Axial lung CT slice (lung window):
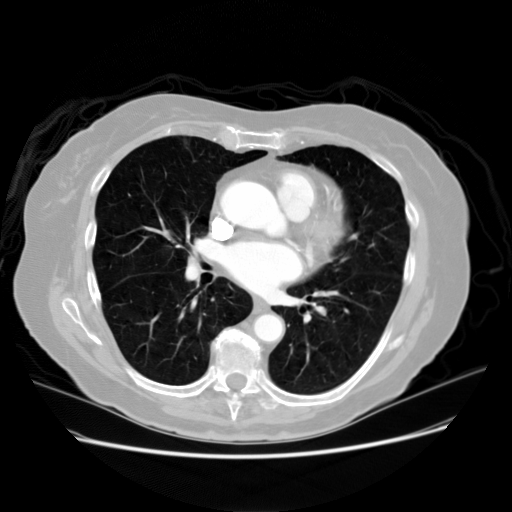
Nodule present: no